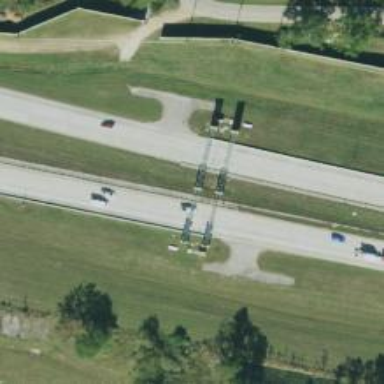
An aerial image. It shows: Toll gantry on the road.